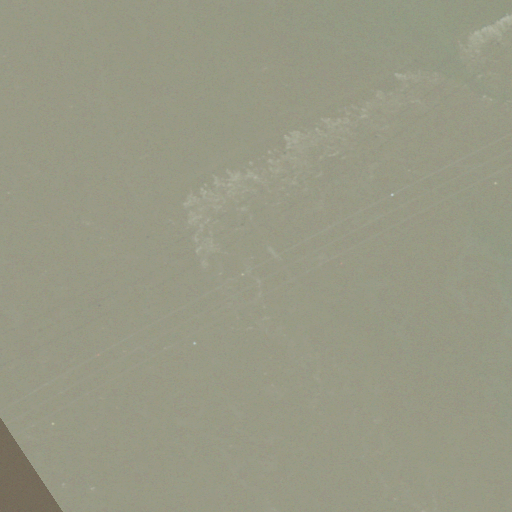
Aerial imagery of island in Illinois named Commerce Towhead (historical) containing only open water